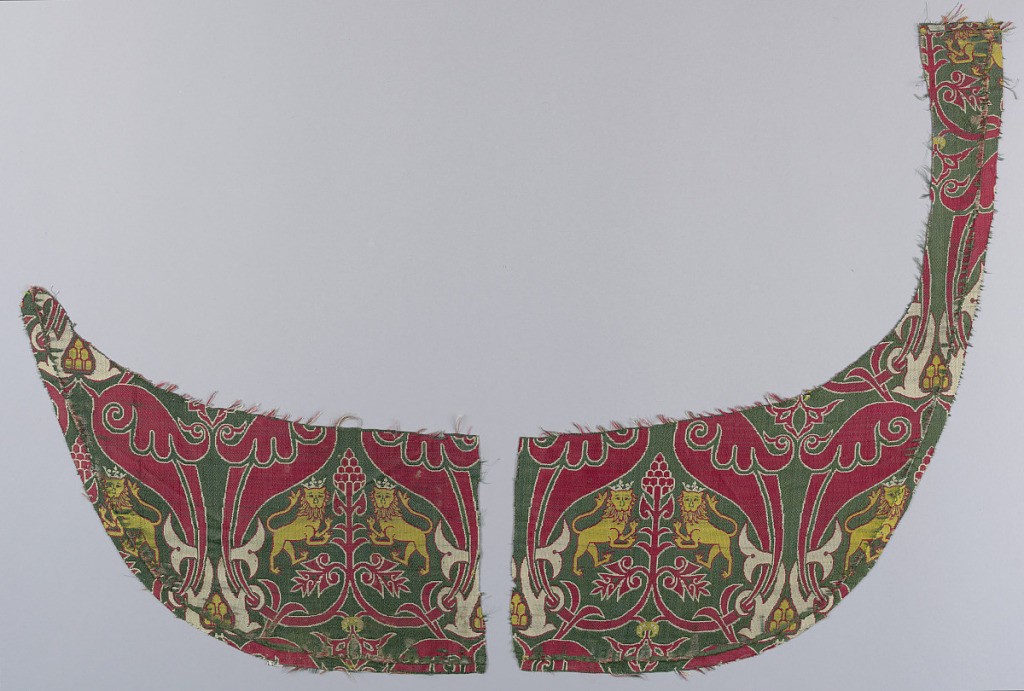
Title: Fragment
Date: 15th century
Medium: silk Technique: 5&1 satin patterned by plain weave (lampas)
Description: Irregularly shaped fragment of woven silk. Large, curving leaves form an inverted heart-shaped framework resolving in a center stem surmounted by a cone. Confronted rampant crowned lions flank the center stem. In red, yellow and white on a deep green satin ground.